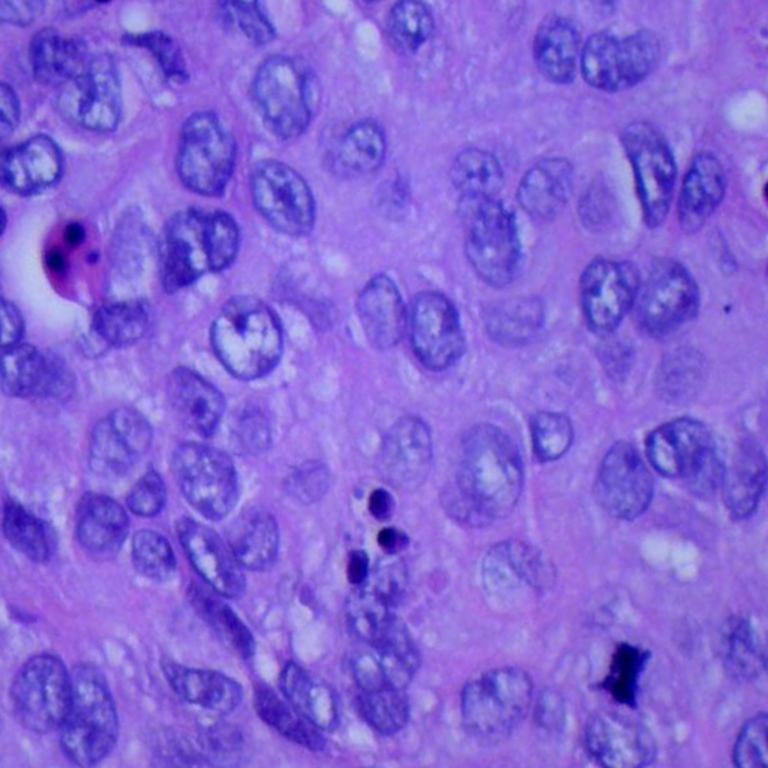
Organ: lung
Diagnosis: squamous carcinomas